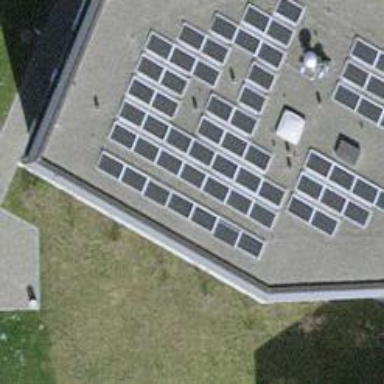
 consisting of solar photovoltaic panels."